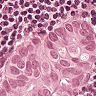
Metastatic tissue present: yes